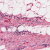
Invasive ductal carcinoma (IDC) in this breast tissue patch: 1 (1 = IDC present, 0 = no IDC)